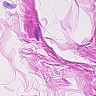
Metastatic tissue present: no